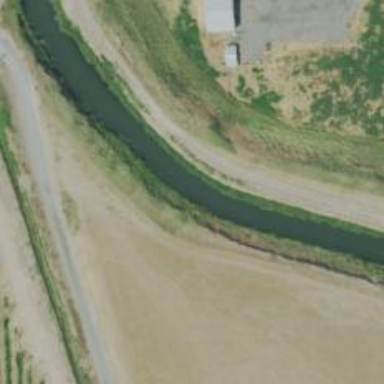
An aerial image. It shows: Canal.